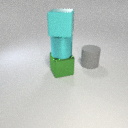
large green metal cube below large cyan metal cylinder